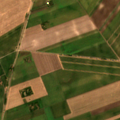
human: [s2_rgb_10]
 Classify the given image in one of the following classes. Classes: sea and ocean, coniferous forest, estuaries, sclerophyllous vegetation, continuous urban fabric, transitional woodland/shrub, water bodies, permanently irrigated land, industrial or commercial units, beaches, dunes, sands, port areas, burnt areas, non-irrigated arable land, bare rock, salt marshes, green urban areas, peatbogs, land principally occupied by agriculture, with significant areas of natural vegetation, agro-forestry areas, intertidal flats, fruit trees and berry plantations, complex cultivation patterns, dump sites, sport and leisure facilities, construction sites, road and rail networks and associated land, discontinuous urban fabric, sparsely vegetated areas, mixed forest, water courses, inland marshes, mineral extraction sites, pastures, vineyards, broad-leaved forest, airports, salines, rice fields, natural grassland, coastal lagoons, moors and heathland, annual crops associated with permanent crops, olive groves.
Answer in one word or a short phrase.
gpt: non-irrigated arable land